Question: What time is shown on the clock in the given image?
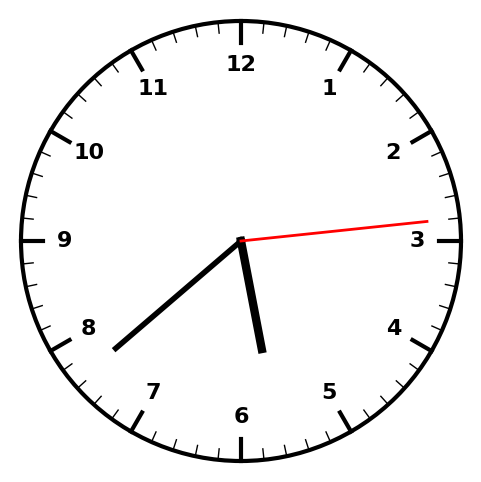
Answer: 05:38:14